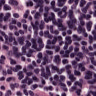
Metastatic tissue present: no